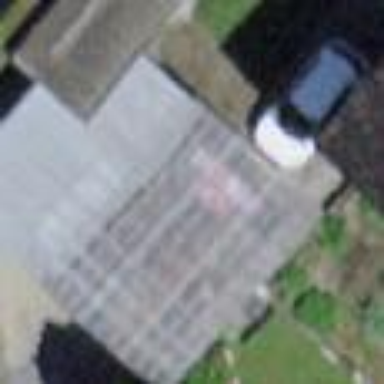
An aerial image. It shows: Carport structure.